Question: I make an Photo Sharing App on facebook; It's use #myAppSharing to search Photo people share by app. It's running now but I can't find any photo with hashtag #myAppSharing. Because when user login with FB Auth2.0, app ask permision; and set default audience to "Friend". So, I can't search #myAppSharing in public.

note: I use Javascript SDK like this:
'''
FB.login(function(response){
console.log(response);
switch (response.status) {
case 'connected':
fbAuth = response;//save data
state = new State('#upload');
state.active();
break;
default:
console.log('cannot connect Facebook account');
break;
}
},{scope: 'email,publish_actions',display:'popup'});// <-- maybe set audience here or where?
'''
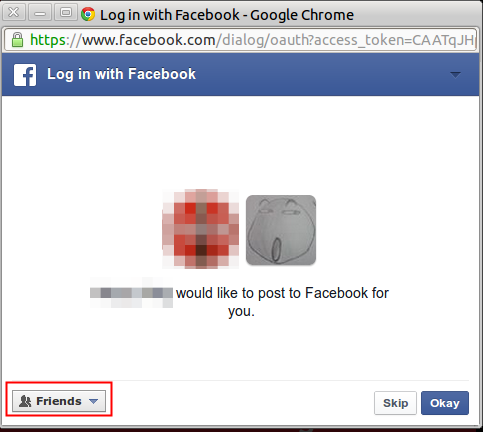
Answer: Research for hours, I found <URL> with the same problem. Solution is setting up for app, answer base @CBroe:
> You find it on the "Permissions" tab in your app settings. (While the
permissions specified there are only for login through the app center,
the Default Activity Privacy however is for all logins.)
Thank @Broe so much!